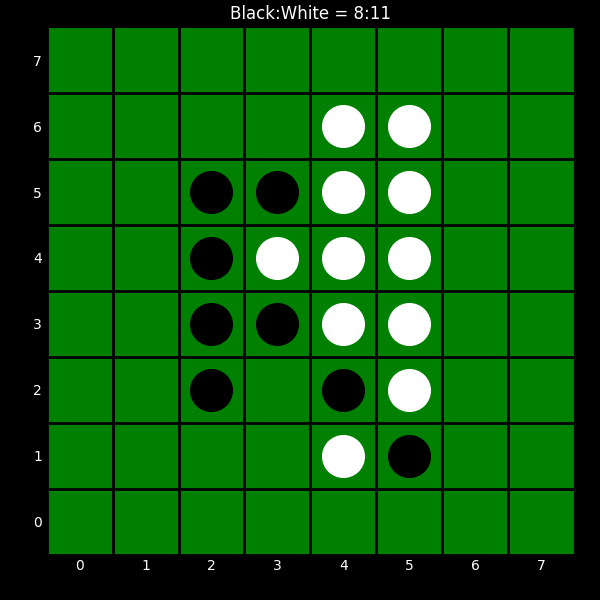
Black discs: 8
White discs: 11